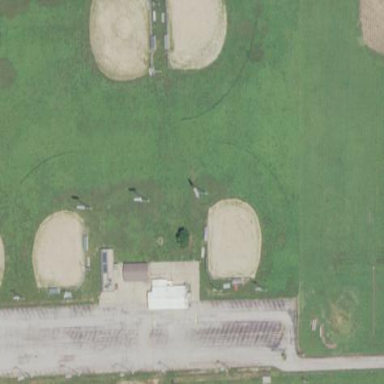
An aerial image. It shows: Sports center offering facilities for baseball and soccer.